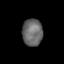
Tissue: lung
Cell type: Epithelial cells
Senescence score: 0.1803
Nuclear area (px): 537
Mean DAPI intensity: 105.082